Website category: game
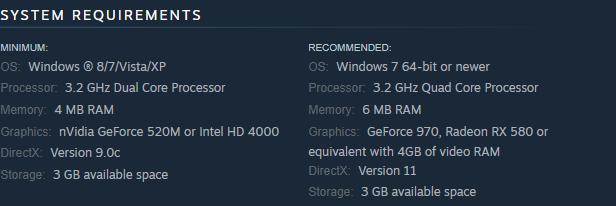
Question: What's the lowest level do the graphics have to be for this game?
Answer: nVidia GeForce 520M or Intel HD 4000

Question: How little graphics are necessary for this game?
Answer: nVidia GeForce 520M or Intel HD 4000

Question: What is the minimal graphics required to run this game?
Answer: nVidia GeForce 520M or Intel HD 4000

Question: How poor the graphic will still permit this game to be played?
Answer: nVidia GeForce 520M or Intel HD 4000

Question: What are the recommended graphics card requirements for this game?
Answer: GeForce 970, Radeon RX 580 or equivalent with 4GB of video RAM

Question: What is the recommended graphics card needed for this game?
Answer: GeForce 970, Radeon RX 580 or equivalent with 4GB of video RAM

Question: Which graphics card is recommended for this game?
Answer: GeForce 970, Radeon RX 580 or equivalent with 4GB of video RAM

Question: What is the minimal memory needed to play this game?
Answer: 4 MB RAM

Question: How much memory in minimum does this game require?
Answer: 4 MB RAM

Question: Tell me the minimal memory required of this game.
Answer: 4 MB RAM

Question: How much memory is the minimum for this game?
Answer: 4 MB RAM

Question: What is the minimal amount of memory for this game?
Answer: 4 MB RAM

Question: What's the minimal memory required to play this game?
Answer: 4 MB RAM

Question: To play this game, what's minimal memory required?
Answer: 4 MB RAM

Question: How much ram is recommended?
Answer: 6 MB RAM

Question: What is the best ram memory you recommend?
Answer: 6 MB RAM

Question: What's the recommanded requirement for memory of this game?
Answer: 6 MB RAM

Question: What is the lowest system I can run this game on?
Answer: Windows 8/7/Vista/XP

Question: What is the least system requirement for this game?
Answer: Windows 8/7/Vista/XP

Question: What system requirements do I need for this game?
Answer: Windows 8/7/Vista/XP

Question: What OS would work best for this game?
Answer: Windows 7 64-bit or newer

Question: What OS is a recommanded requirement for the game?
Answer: Windows 7 64-bit or newer

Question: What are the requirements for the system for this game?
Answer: Windows 7 64-bit or newer

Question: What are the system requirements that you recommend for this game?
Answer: Windows 7 64-bit or newer

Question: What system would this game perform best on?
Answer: Windows 7 64-bit or newer

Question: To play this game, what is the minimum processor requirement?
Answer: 3.2 GHz Dual Core Processor

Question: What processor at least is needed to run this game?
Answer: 3.2 GHz Dual Core Processor

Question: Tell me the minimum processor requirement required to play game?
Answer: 3.2 GHz Dual Core Processor

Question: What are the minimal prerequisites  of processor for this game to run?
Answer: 3.2 GHz Dual Core Processor

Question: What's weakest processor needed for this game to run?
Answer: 3.2 GHz Dual Core Processor

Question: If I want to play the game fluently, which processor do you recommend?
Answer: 3.2 GHz Quad Core Processor

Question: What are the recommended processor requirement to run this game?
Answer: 3.2 GHz Quad Core Processor

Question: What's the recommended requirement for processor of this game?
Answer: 3.2 GHz Quad Core Processor

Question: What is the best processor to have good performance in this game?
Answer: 3.2 GHz Quad Core Processor

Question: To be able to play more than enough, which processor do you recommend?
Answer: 3.2 GHz Quad Core Processor